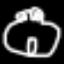
Label: frog